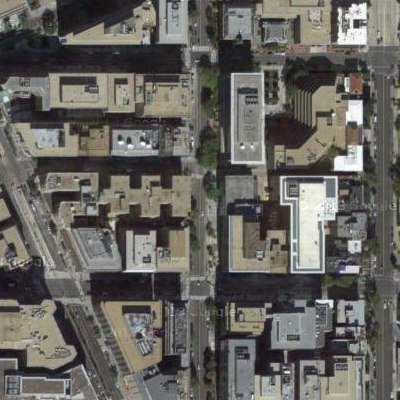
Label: Industry